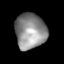
Tissue: lung
Cell type: Endothelial cells
Senescence score: 0.6208
Nuclear area (px): 1081
Mean DAPI intensity: 140.241